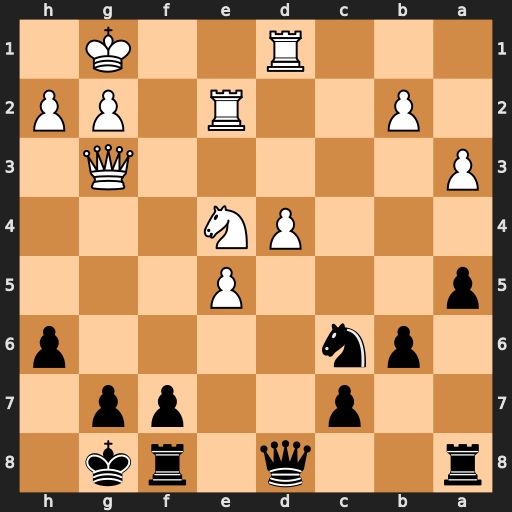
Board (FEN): r2q1rk1/2p2pp1/1pn4p/p3P3/3PN3/P5Q1/1P2R1PP/3R2K1
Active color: b
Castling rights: -
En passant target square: -
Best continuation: Nxd4 Red2 Ne2+ Rxe2 Qxd1+